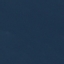
Label: SeaLake